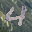
Label: 4